Question: I'm having trouble inserting data into a database I created using 'cpanel'. I keep getting an error when I try submitting my form.
'html'
'''
<form action="employees.php" method="post">
<div>
<div >
<label for="inputFN">FIRST NAME</label>
<input type="text" name="inputFN"/>
</div>
<div >
<label for="inputLN">LAST NAME</label>
<input type="text" name="inputLN"/>
</div>
<div>
<label for="inputTitle">TITLE</label>
<br />
<div>
<select name="title_select_container">
<option value="Select">-- * SELECT * --</option>
<option value="Operator">Operator</option>
<option value="Manager">Manager</option>
<option value="Contractor">Contractor</option>
<option value="Worker">Worker</option>
<option value="none">NO LONGER EMPLOYED</option>
</select>
</div>
</div>
<div>
<label for="jobCode">JOB CODE</label>
<br />
<div>
<select name="jobCode_select_container">
<option value="Select">-- * SELECT * --</option>
<option value="141802">141802BENT</option>
<option value="141803B">141803BENT</option>
<option value="141904Z">141904ZOO</option>
<option value="142405T">142405TEK</option>
<option value="NEW">--NEW--</option>
</select>
<input type="text" id="newJobCode"/>
<input type="button" id="btnNewJobCode" value="Add"/>
</div>
<script>
$(document).ready(function() {
$('#newJobCode').hide();
$('#btnNewJobCode').hide();
$("#jobCode_select_container").change(function() {
var val = $(this).val();
if (val == 'NEW') {
$('#newJobCode').show();
$('#btnNewJobCode').show();
} else {
$('#newJobCode').hide();
$('#btnNewJobCode').hide();
}
}).change();
});
</script>
</div>
<div>
<label for="lblActivity">Activity</label>
<br />
<div>
<select name="activity_select_container">
<option value="Select">-- * SELECT * --</option>
<option value="W">Working</option>
<option value="I">Inactive</option>
</select>
</div>
</div>
<input type="submit"></form>
'''
'php'
'''
<?php
mysql_connect('localhost', 'user', 'pass') or die(mysql_error());
mysql_select_db('a_db') or die(mysql_error());
// escape variables for security
$firstname = mysql_real_escape_string($_POST['inputFN']);
$lastname = mysql_real_escape_string($_POST['inputLN']);
$title = mysql_real_escape_string($_POST['title_select_container']);
$jobCode = mysql_real_escape_string($_POST['jobCode_select_container']);
$activity = mysql_real_escape_string($_POST['activity_select_container']);
$query="INSERT INTO tblEmployees (empFirstName, empLastName, empTitle ,jobCode, empActivity) VALUES ('$firstname', '$lastname', '$title', '$jobCode', '$activity');";
mysql_query( $query ) or die( 'Error updating database' );
echo "Database Updated With: " .$firstname. " ".$lastname." ".$title." ".$jobCode." ".$activity ;
?>
'''
:

I figure something might be wrong with my 'insert' statement but I can't tell what it is because I follow the same syntax on other pages (with forms without 'select' dropdowns), and everything is processed fine.
I also want to be able to present this data on a 'table' on the webpage itself. But can't begin to do that unless I can at least insert data.
Using @Fred-ii- 's reporting suggestion, the lines in question are these in the 'php':
'''
$title=mysql_real_escape_string($_POST['title_select_container']);
$jobCode=mysql_real_escape_string($_POST['jobCode_select_container']);
$activity=mysql_real_escape_string($_POST['activity_select_container']);
'''
Error:
'''
Undefined index: title_select_container in employees.php
Undefined index: jobCode_select_container in employees.php
Undefined index: activity_select_container in employees.php
'''
I thought the 'select' element is "form control and can be used in a form to collect user input", so why can it not retrieve the values?
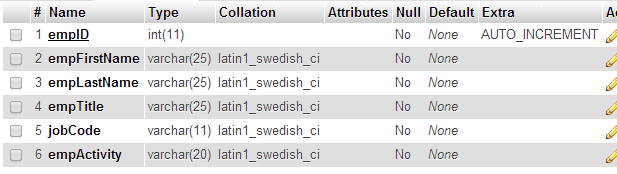
Answer: Id suggest trying the following
'''
<?php
mysql_connect('localhost', 'user', 'pass') or die(mysql_error());
mysql_select_db('a_db') or die(mysql_error());
// escape variables for security
$firstname = mysql_real_escape_string($_POST['inputFN']);
$lastname = mysql_real_escape_string($_POST['inputLN']);
$title = mysql_real_escape_string($_POST['title_select_container']);
$jobCode = mysql_real_escape_string($_POST['jobCode_select_container']);
$activity = mysql_real_escape_string($_POST['activity_select_container']);
$query="INSERT INTO tblEmployees('empFirstName', 'empLastName', 'empTitle' ,'jobCode', 'empActivity') VALUES ('$firstname', '$lastname', '$title', '$jobCode', '$activity')";
mysql_query( $query ) or die( 'Error updating database' );
echo "Database Updated With: " .$firstname. " ".$lastname." ".$title." ".$jobCode." ".$activity ;
?>
'''
Also the
'''
Undefined index: title_select_container in employees.php
Undefined index: jobCode_select_container in employees.php
Undefined index: activity_select_container in employees.php
'''
This part is stating that it cannot find title_select_container within that file so your best adding isset() around your or an if statement to check if form is posted